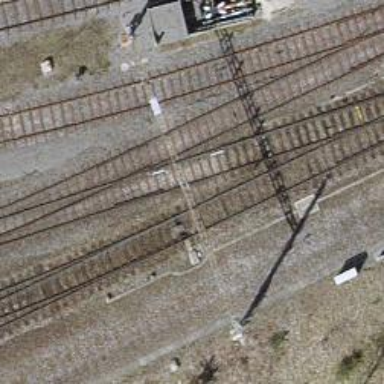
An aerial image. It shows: Railway switch.